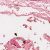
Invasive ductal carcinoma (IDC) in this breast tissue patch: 0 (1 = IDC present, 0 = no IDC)